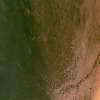
Label: land